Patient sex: M
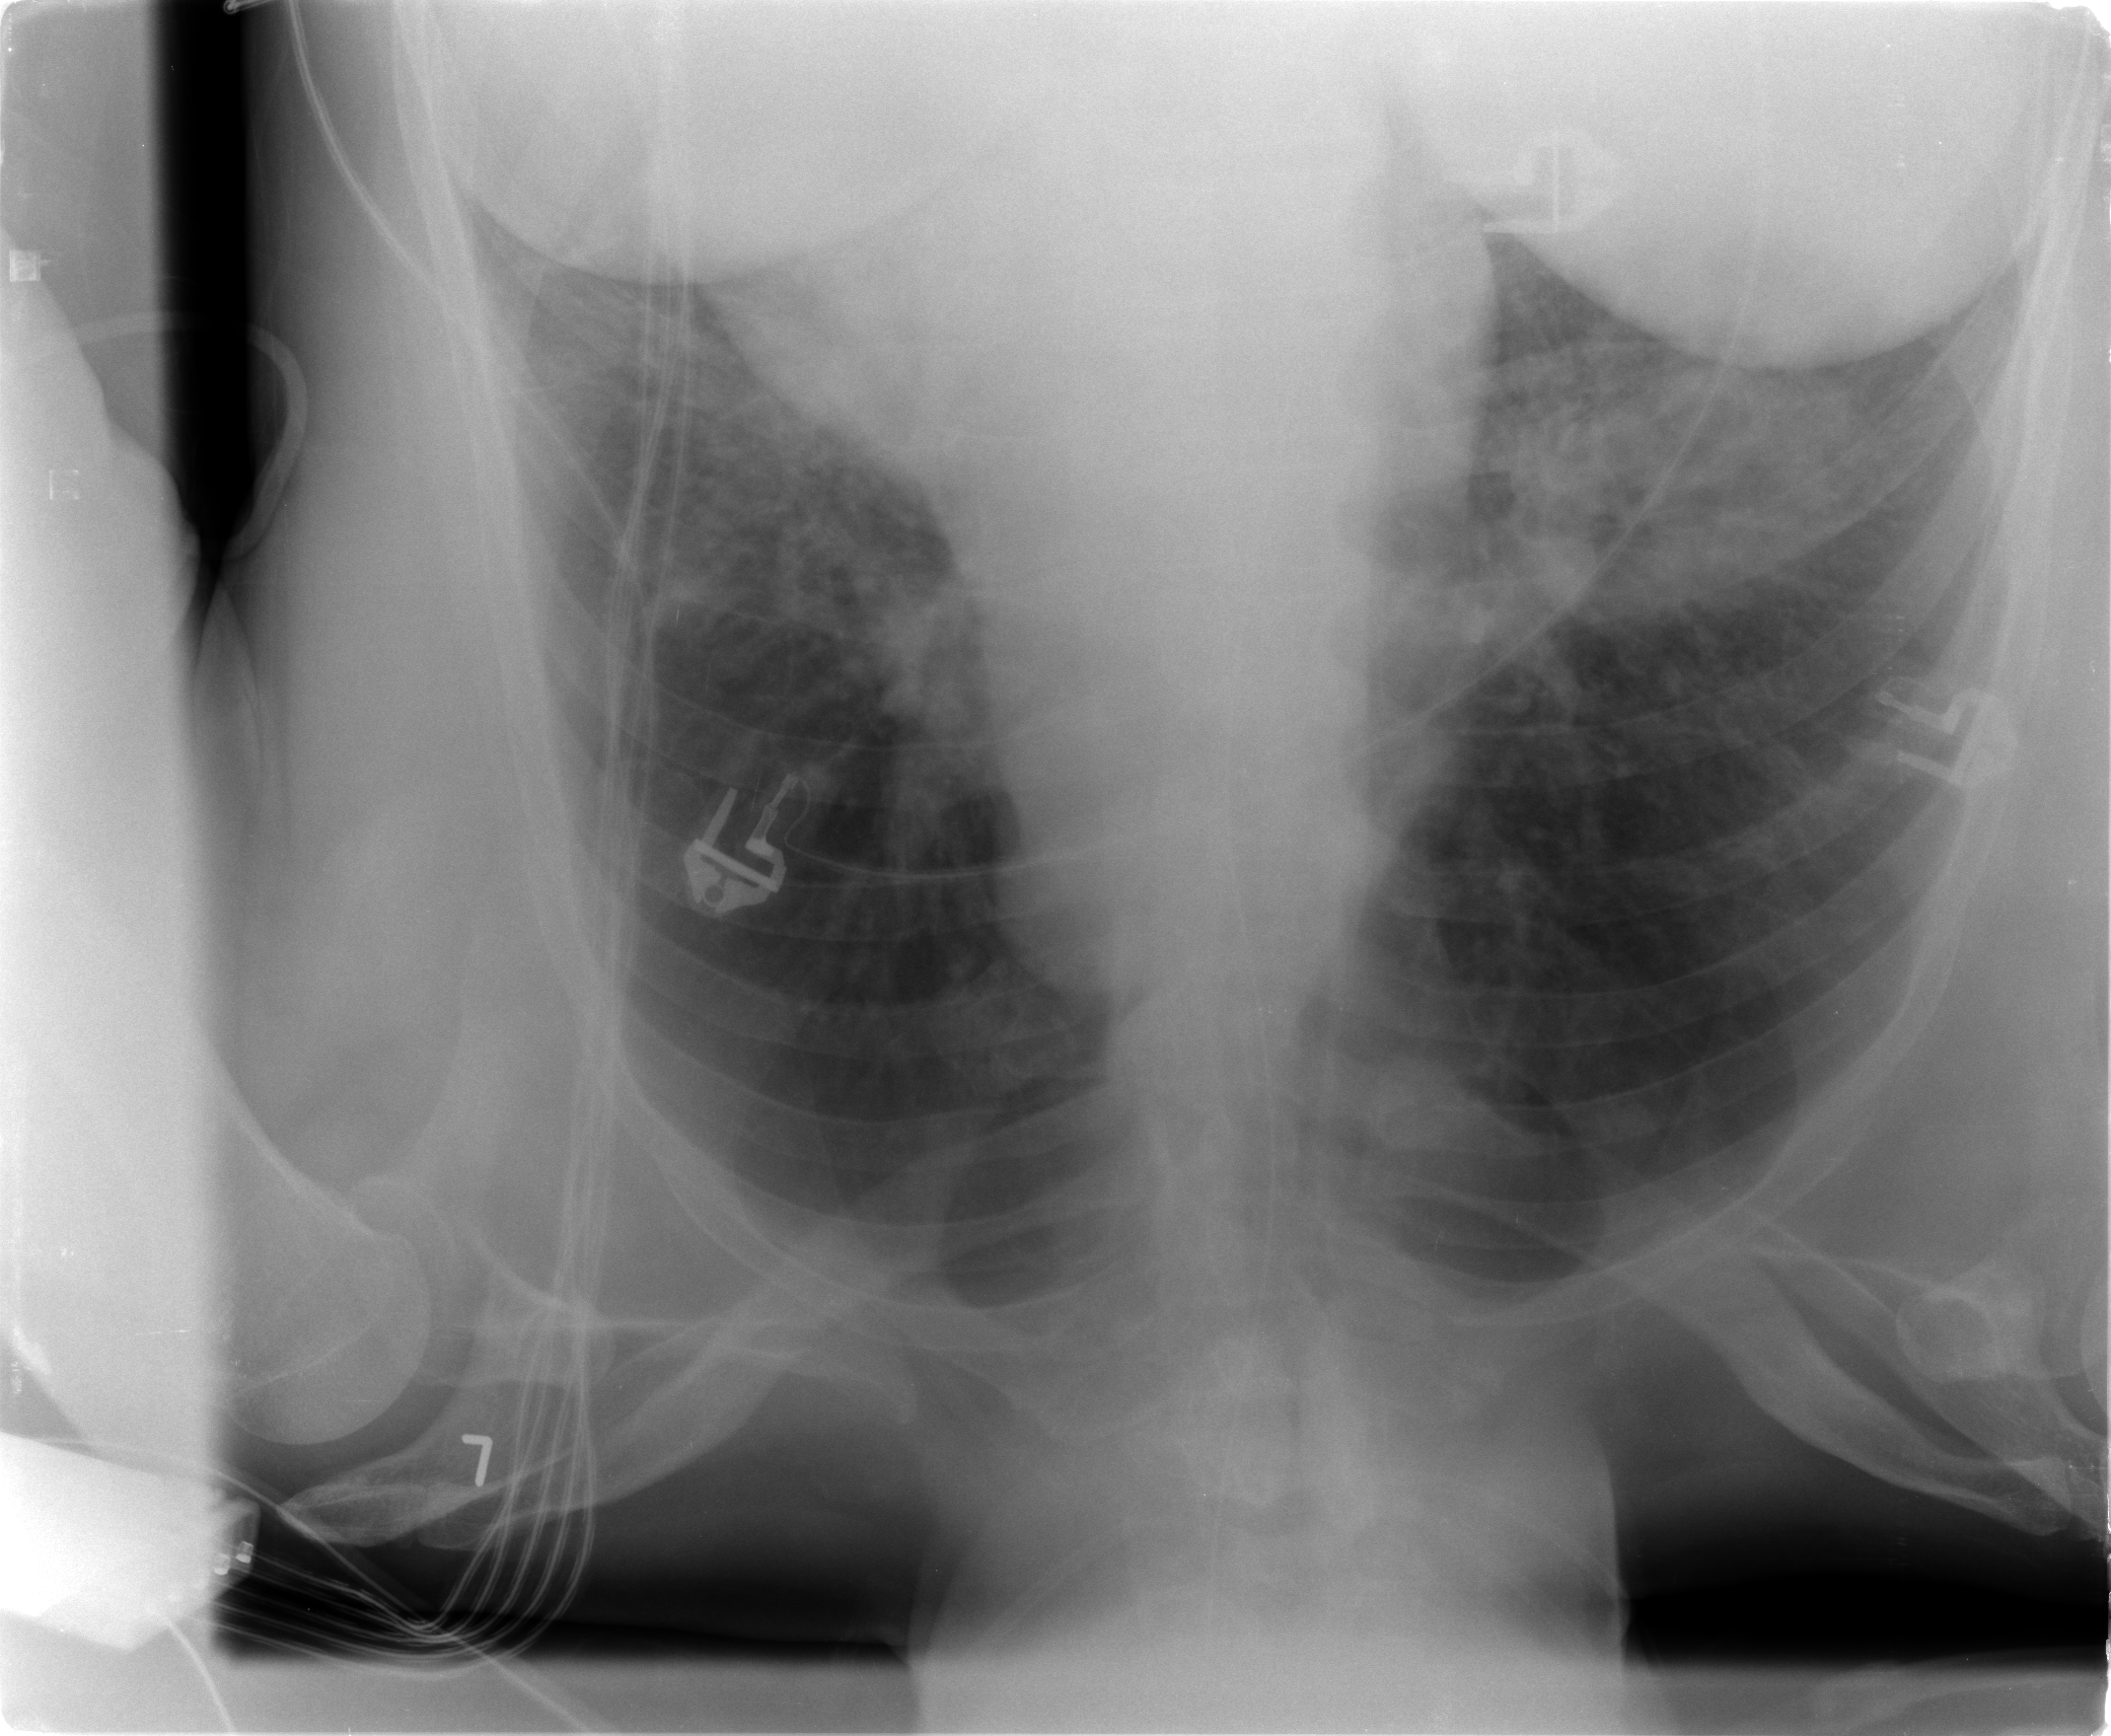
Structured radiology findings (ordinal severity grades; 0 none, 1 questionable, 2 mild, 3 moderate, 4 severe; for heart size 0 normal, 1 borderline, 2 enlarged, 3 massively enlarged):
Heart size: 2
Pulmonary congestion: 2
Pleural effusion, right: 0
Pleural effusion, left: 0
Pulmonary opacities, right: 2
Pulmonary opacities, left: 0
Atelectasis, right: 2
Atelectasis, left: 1